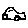
Label: car